Question: How can a force the textarea to vertically fill the table-cell div? I have applied 'height: 100%' to all the parent elements, but the textarea still maintains its default height.
Screenshot:

Example of my problem: <URL>
Example code:
'''
<div class="table">
<div class="row">
<div class="col col-sm">
<div class="thumbnail">Thumbnail</div>
</div>
<div class="col col-lg">
<textarea>Text area</textarea>
</div>
</div>
</div>
'''
'''
* {
-webkit-box-sizing: border-box;
-moz-box-sizing: border-box;
box-sizing: border-box;
}
.table {
display: table;
width: 100%;
height: 100%;
}
.row {
display: table-row;
height: 100%;
}
.col {
display: table-cell;
border: 1px dashed #FF0000;
padding: 5px;
vertical-align: top;
height: 100%;
}
.col-sm {
width: 30%;
}
.col-lg {
width: 70%;
}
.thumbnail {
height: 150px;
width: 200px;
border: 1px solid #CCC;
}
textarea {
width: 100%;
height: 100%;
}
'''
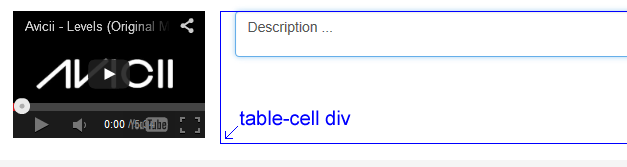
Answer: According to <URL>, you'll see that what you're looking to do is impossible using a table-cell construction. Here's a fiddle demonstrating what happens when you remove all the height CSS. Spoiler alert: nothing happens, because none of your height tags have a value.
<URL>
Height/width CSS percentages are based off the closest parent with a defined height or width, excluding 'display: table*' elements. In your case above, no such element exists, so none of the height tags have an effect.
I have encased your code in a body tag which has a defined width even though it is still relatively positioned. This is achieved by using an absolute positioning:
'''
body {
position: absolute;
top: 0;
right: 0;
bottom: 0;
left: 0;
}
'''
Fiddle: <URL>
As you can see, the textarea fills the container now. This is because your table has a height and all the other elements compute their height off of the table height.
Unfortunately, this solution is probably suboptimal for you, since it wouldn't work for multiple rows. There is no CSS-only solution for propagating the CSS computed height as the CSS actual height of a sibling in IE. You will need a height attribute defined on a parent and you can then propagate that down to the child.
There are options though. If it is absolutely necessary that the textarea be the same size of the thumbnail element, and the thumbnail height is indeed variable, then you can hook into a render event on your page (such as '$(document).ready()') to grab the computed height and set this as the actual height:
'''
$(document).ready(function() {
// avoid layout thrashing! read then write!
var heights = $('row').map(function(row) { return $(row).height(); });
$('row').each(function(i, el) {
$(el).height(heights[i]);
});
});
'''
However, I'm a fan of non-jquery solutions. Therfore, I think the best solution might be to reconsider your layout. Use what you know about the thumbnail element to set the row height in advance or scale your thumbnail element. For example, if you are embedding a YouTube video as your thumbnail, you can scale the max-height of the iframe to 100% and manually set the row height to, say, 200px. If instead you are embedding an image, you could use CSS to scale the max-height and max-width of your image, which will respect aspect ratio (but is relatively computationally intensive), or you could preprocess your images and scale them to a desired height.